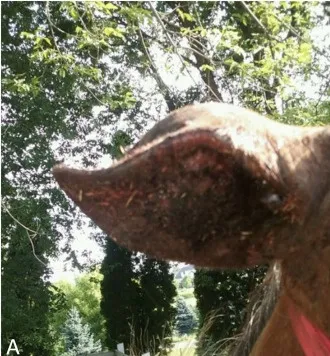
Right pinnae mass. Rostral view.
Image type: medical_photograph (other_medical_photograph)